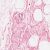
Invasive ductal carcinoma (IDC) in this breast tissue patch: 0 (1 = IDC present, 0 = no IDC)